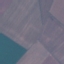
Land use / land cover: AnnualCrop